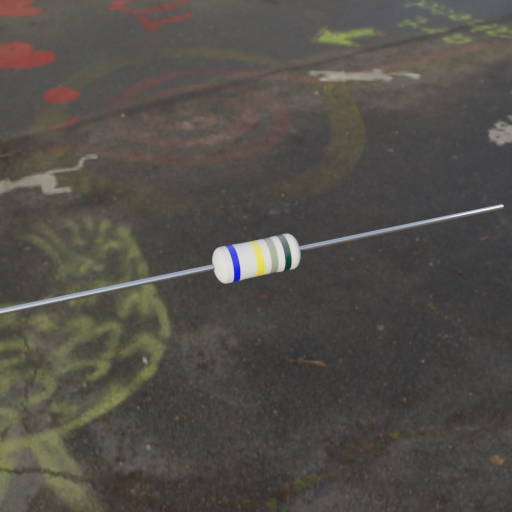
Resistor colour bands (in order): blue, yellow, gray, black